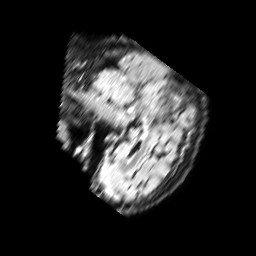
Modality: FLAIR
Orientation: sagittal
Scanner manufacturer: philips
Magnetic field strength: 1.5 T
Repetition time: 6 s
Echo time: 0.1031 s